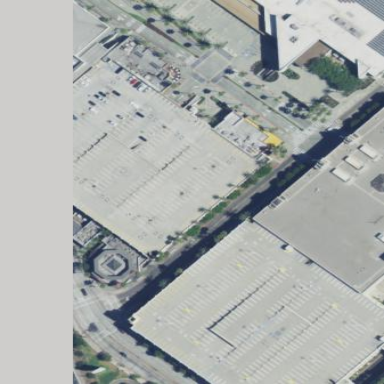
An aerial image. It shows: Multi-storey parking building.